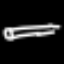
Label: pencil